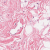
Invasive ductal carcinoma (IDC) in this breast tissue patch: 0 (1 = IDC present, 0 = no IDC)